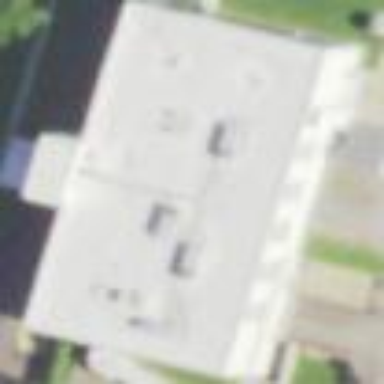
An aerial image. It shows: Building.